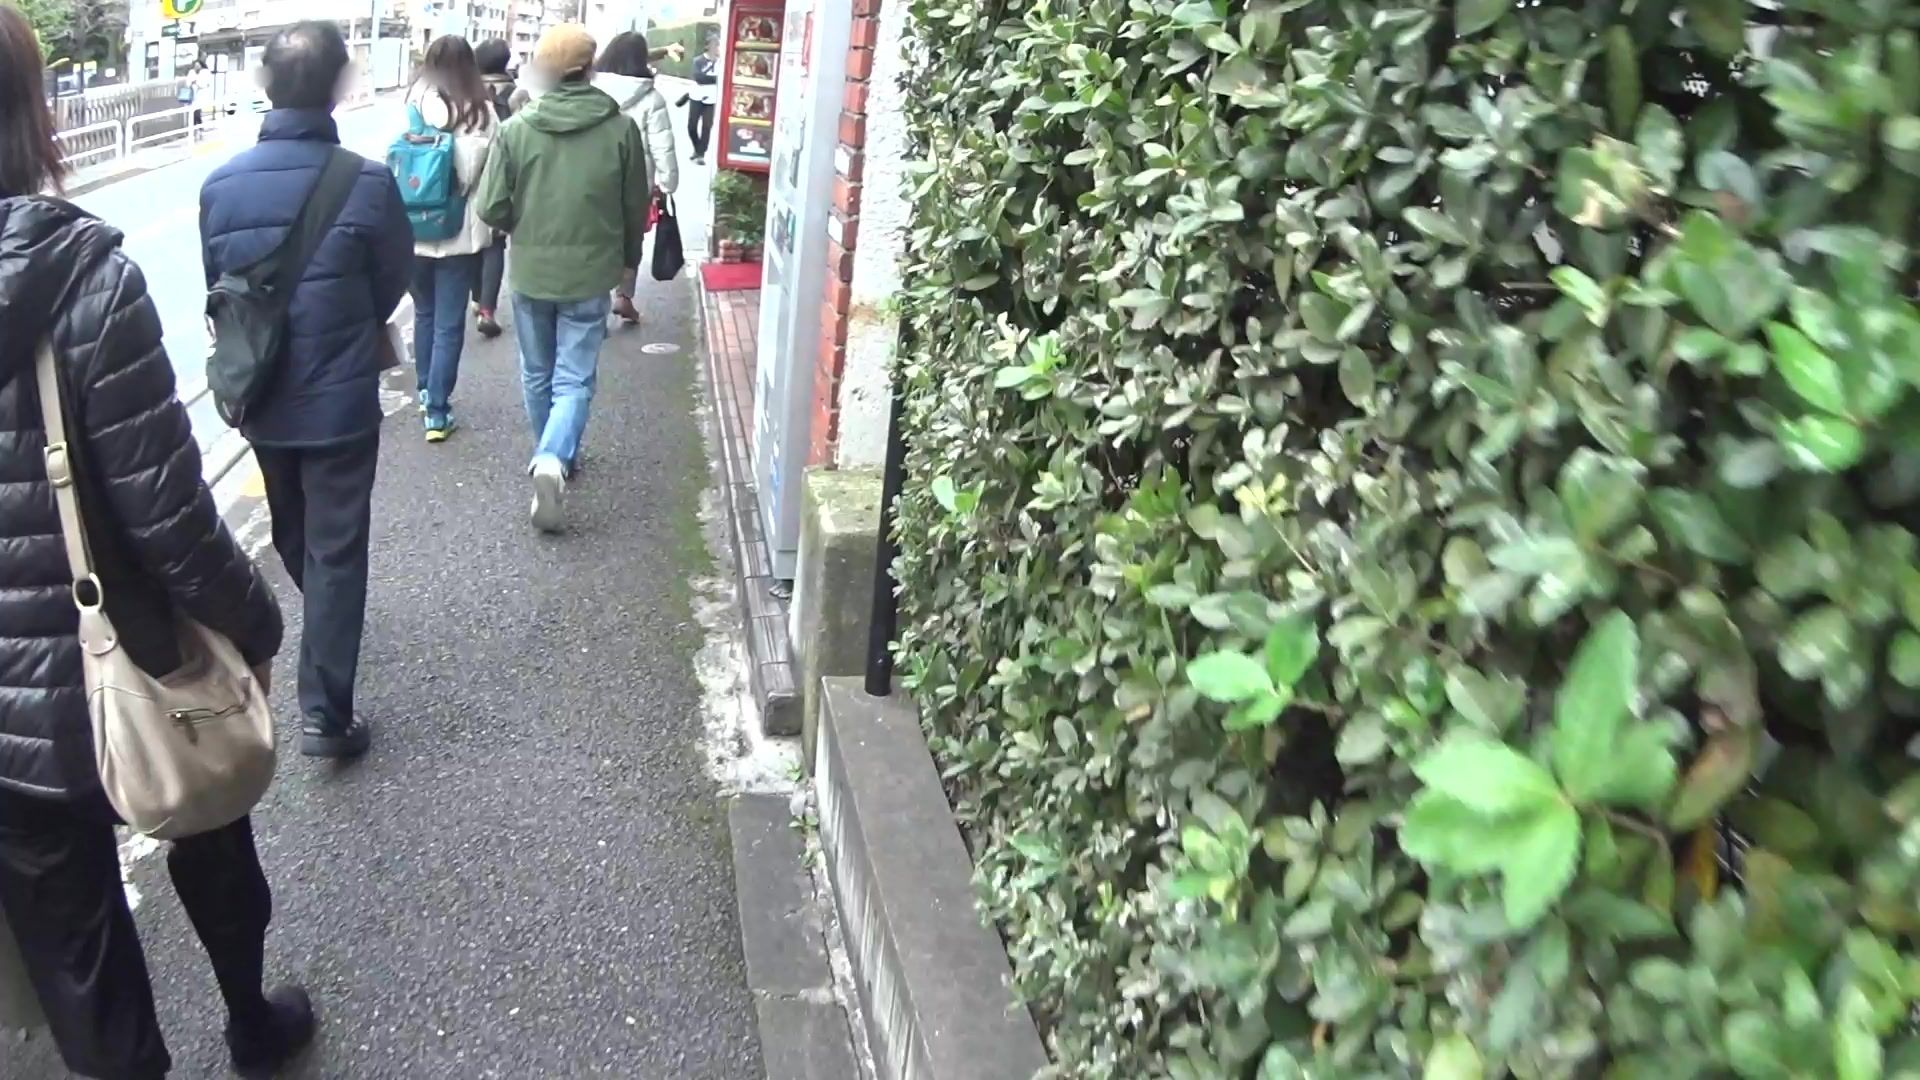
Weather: clear
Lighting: day
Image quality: slightly poor
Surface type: walking surface
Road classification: residential, steps
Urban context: urban centre
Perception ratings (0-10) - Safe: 4.87, Lively: 7.24, Beautiful: 4.93, Boring: 4.65, Depressing: 3.19, Wealthy: 7.52